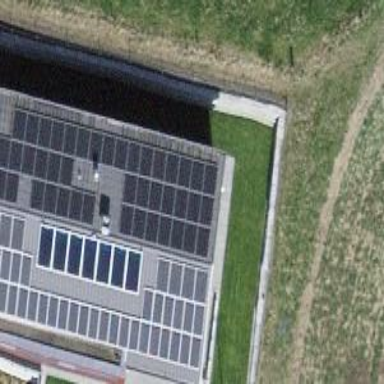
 consisting of solar photovoltaic panels."